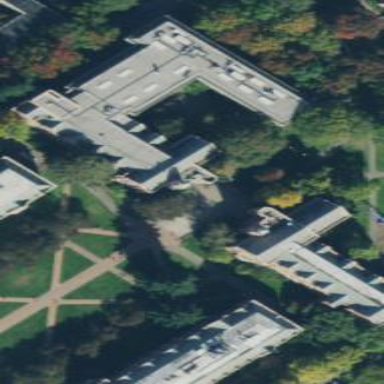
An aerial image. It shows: View of university building.